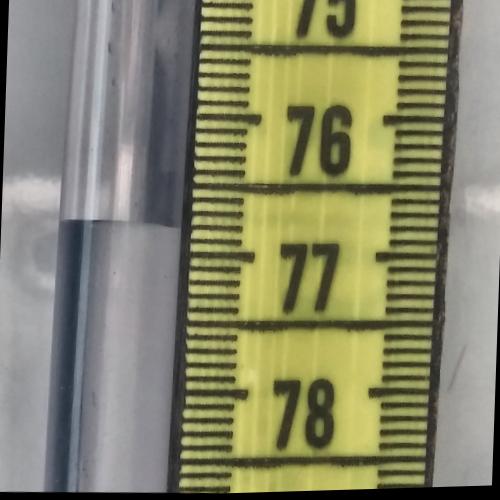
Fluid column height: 76.8 cm